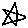
Label: star